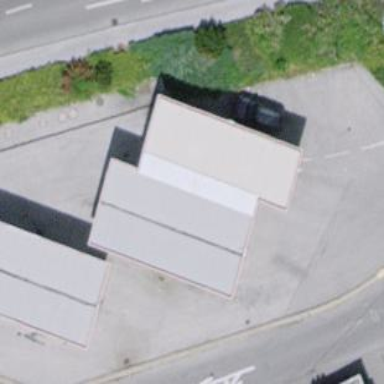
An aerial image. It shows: Fast food restaurant building.